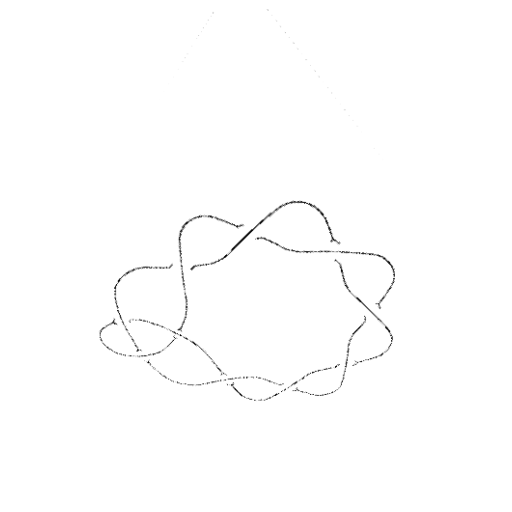
Crossing number: 10